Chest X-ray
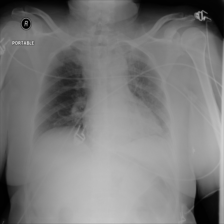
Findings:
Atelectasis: negative
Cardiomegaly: negative
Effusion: negative
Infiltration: negative
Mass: negative
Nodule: negative
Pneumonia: negative
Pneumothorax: negative
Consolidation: negative
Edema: negative
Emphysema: negative
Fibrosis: negative
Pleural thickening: negative
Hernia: negative